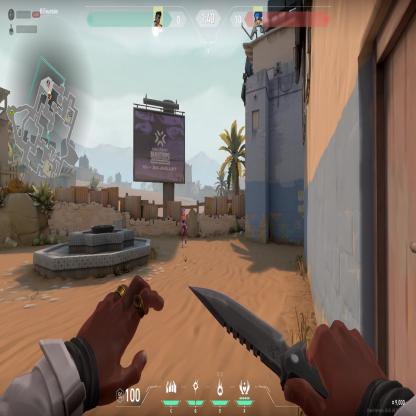
Label: enemy